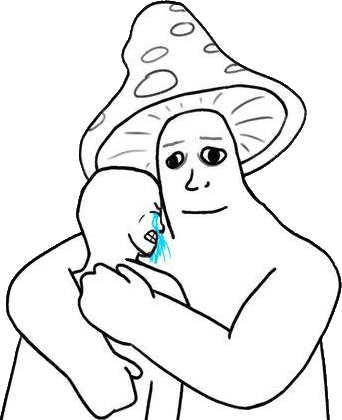
Label: 5_Shroomjak